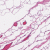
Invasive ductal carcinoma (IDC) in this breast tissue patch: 0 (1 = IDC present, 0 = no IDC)